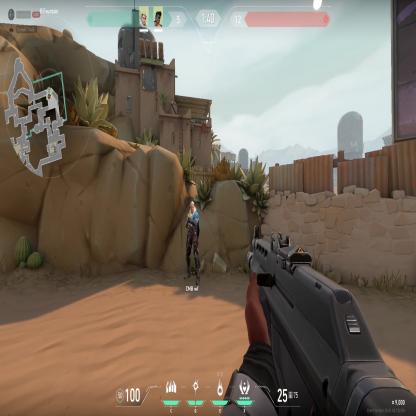
Label: teammate